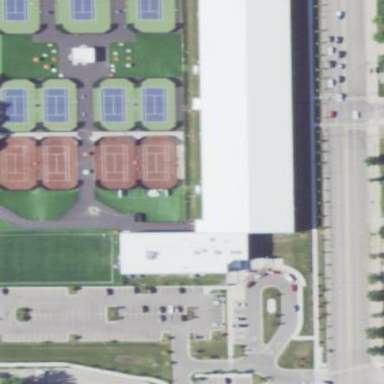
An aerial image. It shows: Commercial building hosting sports centre for tennis enthusiasts.